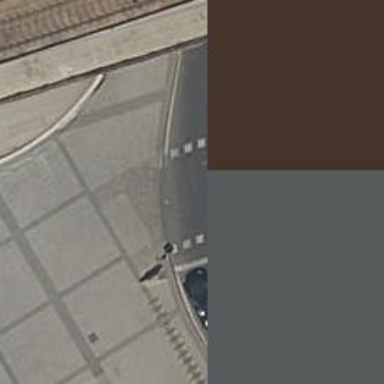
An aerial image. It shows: Zebra crossing with traffic signals. The crossing is marked by traffic lights.